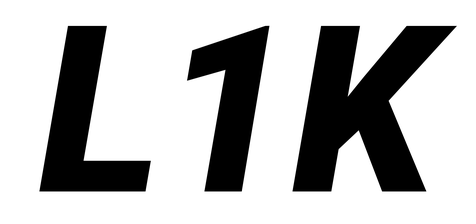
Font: Roboto-Italic_Black_Italic